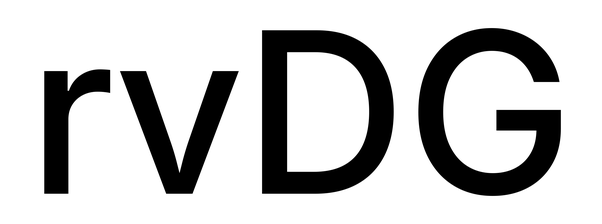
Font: Inter_Medium